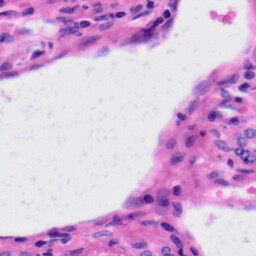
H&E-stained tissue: Liver